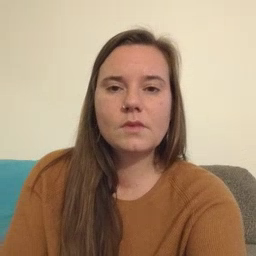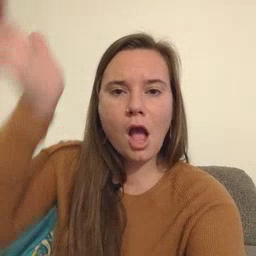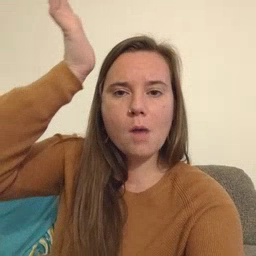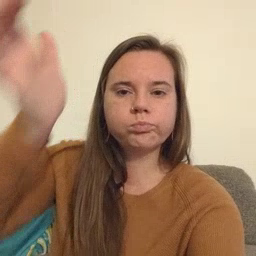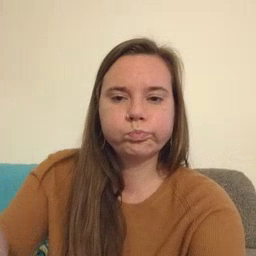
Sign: dance